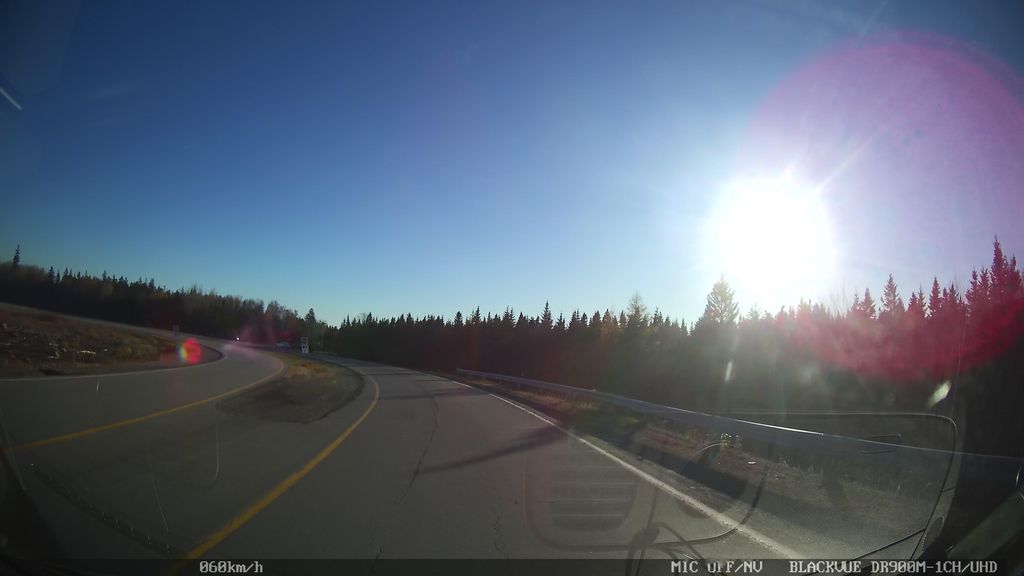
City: halifax